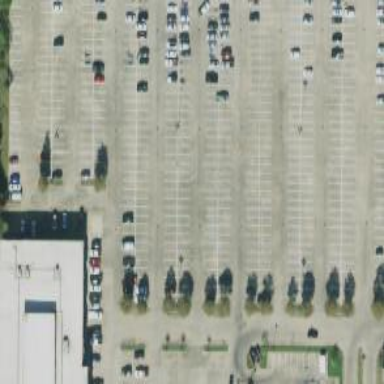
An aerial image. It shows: Parking space is available.